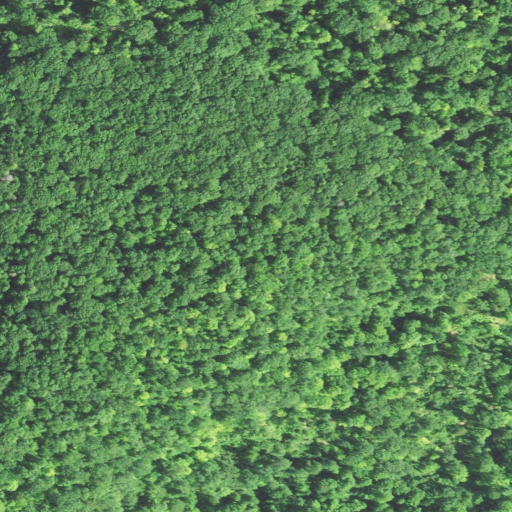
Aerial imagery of mountain in Connecticut named Overlook containing deciduous forest and mixed forest